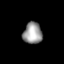
Tissue: lung
Cell type: Epithelial cells
Senescence score: 0.2056
Nuclear area (px): 396
Mean DAPI intensity: 155.192